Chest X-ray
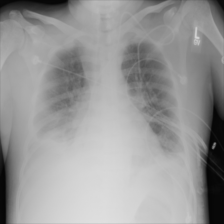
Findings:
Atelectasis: positive
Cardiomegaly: negative
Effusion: positive
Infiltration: positive
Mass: negative
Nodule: negative
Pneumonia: negative
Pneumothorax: negative
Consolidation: negative
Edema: negative
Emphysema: negative
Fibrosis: negative
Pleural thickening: negative
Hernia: negative